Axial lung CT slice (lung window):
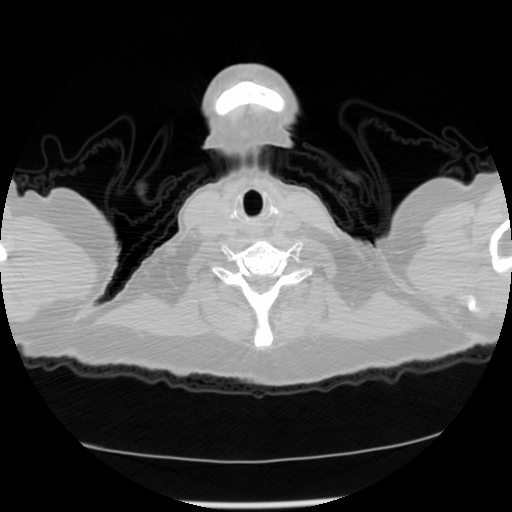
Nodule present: no